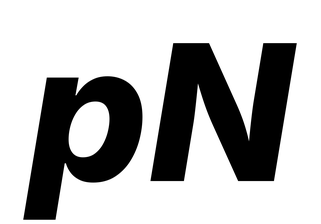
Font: Inter-Italic_ExtraBold_Italic